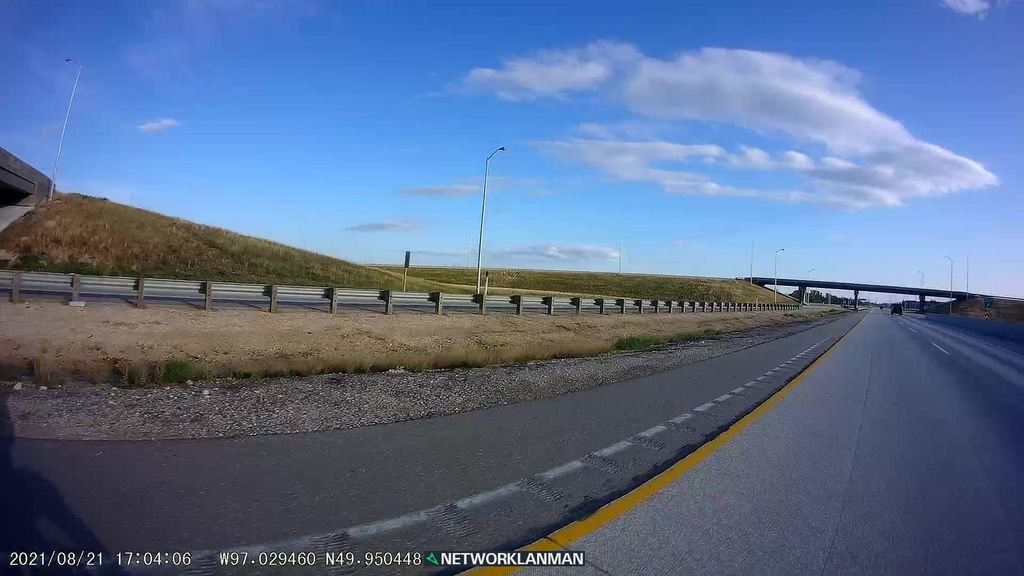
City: winnipeg